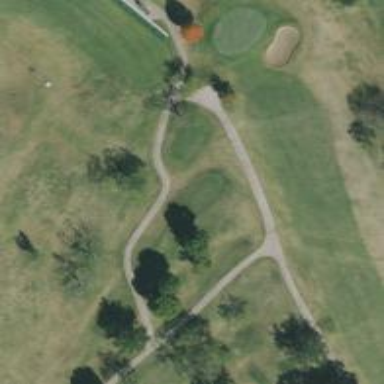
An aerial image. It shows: Pathway for golfing.